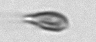
Label: Cryptophyta